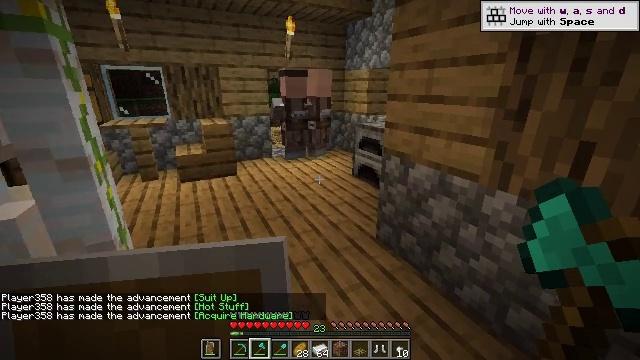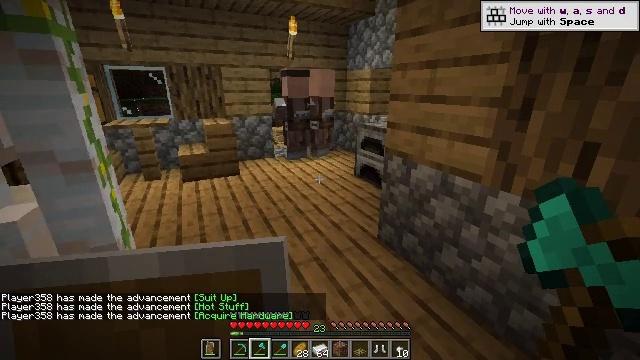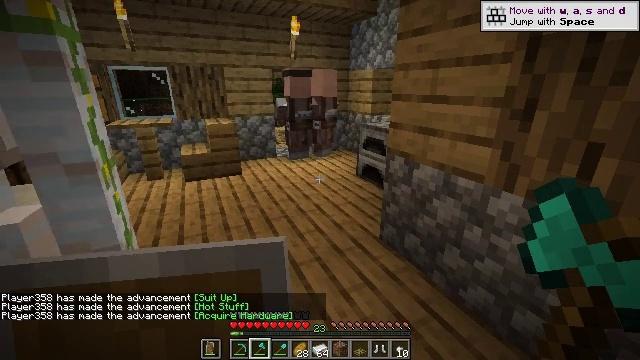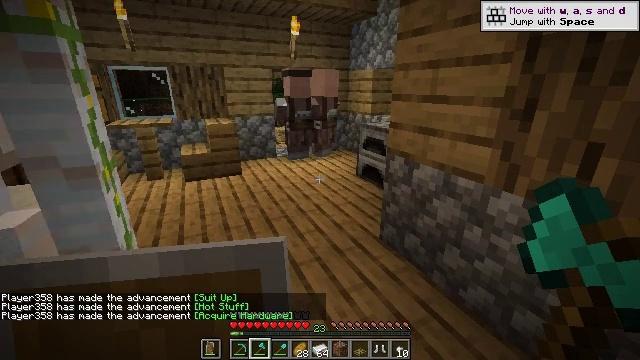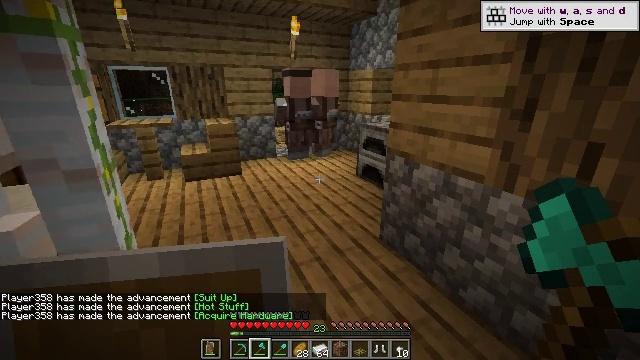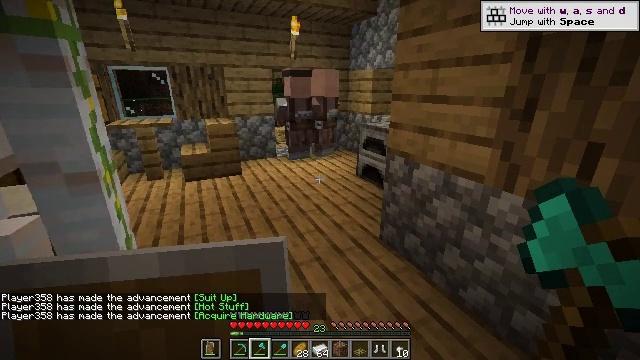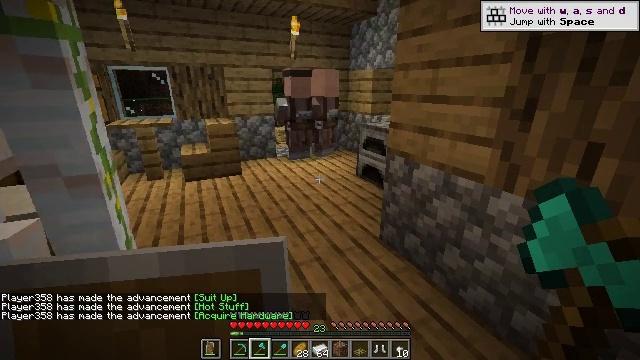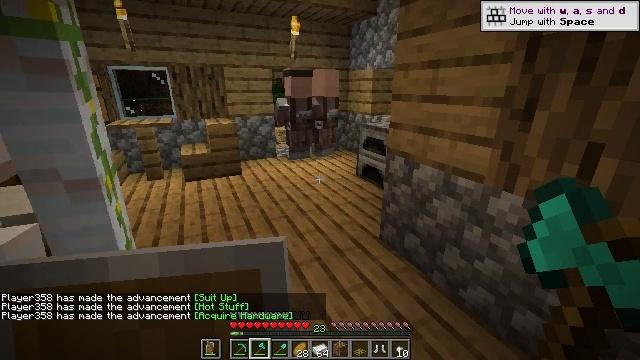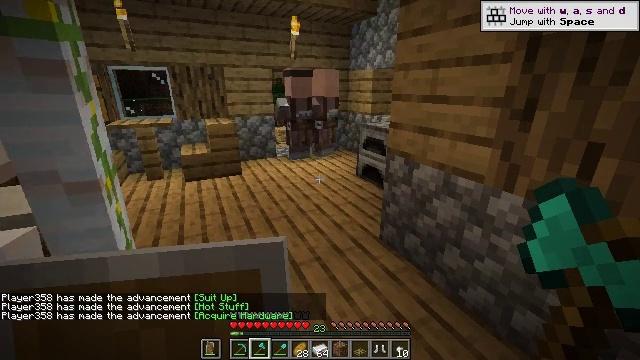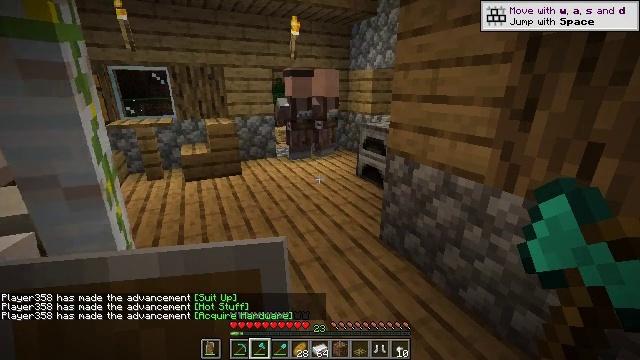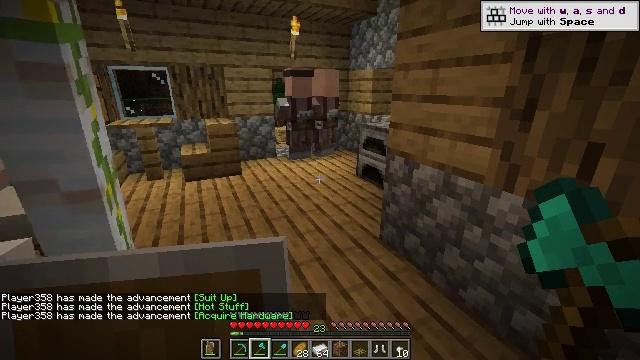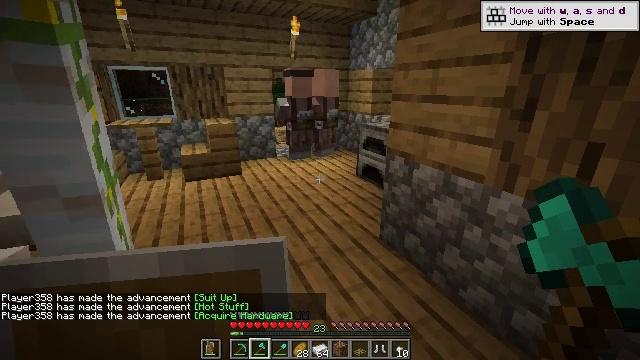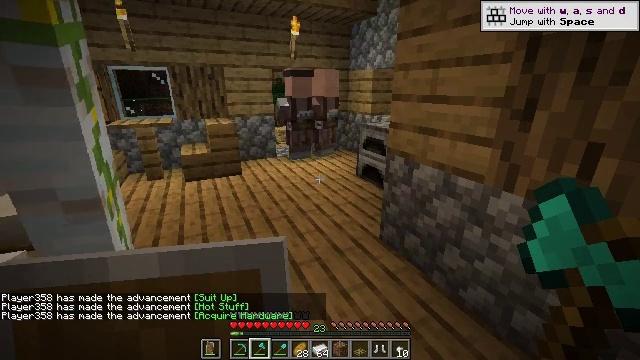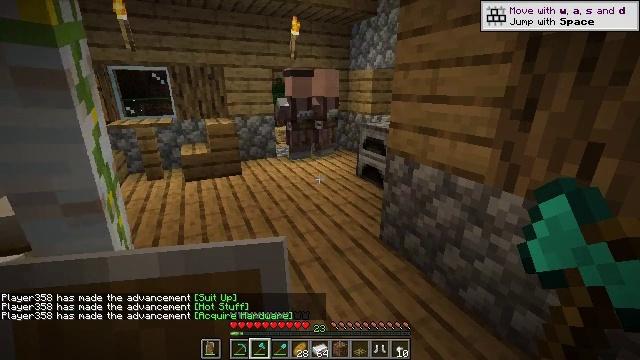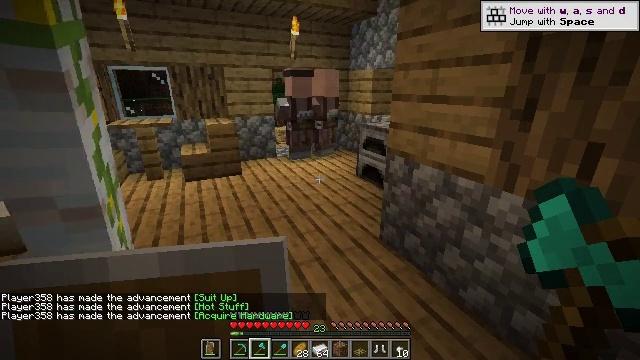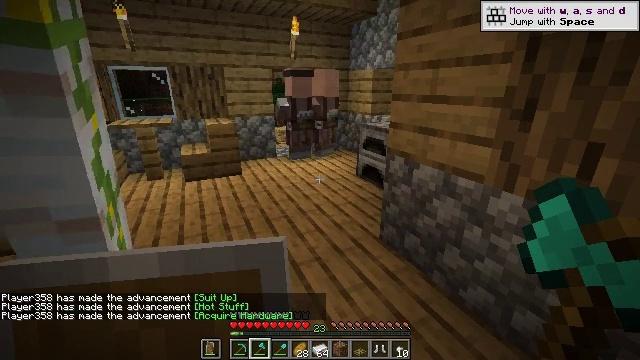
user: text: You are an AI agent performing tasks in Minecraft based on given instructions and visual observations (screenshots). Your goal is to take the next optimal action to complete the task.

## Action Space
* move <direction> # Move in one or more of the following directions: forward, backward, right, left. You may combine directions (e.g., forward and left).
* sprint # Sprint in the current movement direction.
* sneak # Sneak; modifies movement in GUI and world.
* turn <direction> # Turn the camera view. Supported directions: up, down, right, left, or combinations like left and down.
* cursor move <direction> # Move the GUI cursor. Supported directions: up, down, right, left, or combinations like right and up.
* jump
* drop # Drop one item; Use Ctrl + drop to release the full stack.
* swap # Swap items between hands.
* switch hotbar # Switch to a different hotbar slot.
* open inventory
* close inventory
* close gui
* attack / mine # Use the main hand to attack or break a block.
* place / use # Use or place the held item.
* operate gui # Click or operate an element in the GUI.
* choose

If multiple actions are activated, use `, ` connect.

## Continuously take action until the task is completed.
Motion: motion action
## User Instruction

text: craft item air
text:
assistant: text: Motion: no_op
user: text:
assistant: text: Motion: no_op
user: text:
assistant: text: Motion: no_op
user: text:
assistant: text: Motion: no_op
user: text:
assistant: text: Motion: no_op
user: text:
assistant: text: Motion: no_op
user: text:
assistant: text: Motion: no_op
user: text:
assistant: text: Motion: no_op
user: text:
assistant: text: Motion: no_op
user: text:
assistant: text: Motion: no_op
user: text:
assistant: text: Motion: no_op
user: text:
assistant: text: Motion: no_op
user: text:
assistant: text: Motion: no_op
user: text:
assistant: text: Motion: no_op
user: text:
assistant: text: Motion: no_op
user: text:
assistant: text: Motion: no_op
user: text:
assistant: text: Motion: no_op
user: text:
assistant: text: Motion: no_op
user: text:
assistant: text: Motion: no_op
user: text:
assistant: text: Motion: no_op
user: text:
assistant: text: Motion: no_op
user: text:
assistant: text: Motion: no_op
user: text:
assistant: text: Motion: no_op
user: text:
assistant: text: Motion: no_op
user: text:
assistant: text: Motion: no_op
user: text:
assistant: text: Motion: no_op
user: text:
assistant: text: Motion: no_op
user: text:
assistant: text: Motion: no_op
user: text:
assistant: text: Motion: no_op
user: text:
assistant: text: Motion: no_op